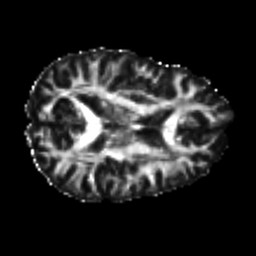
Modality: FA
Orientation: axial
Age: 37
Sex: male
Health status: healthy
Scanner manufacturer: ge
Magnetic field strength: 3 T
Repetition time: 11 s
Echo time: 0.072 s